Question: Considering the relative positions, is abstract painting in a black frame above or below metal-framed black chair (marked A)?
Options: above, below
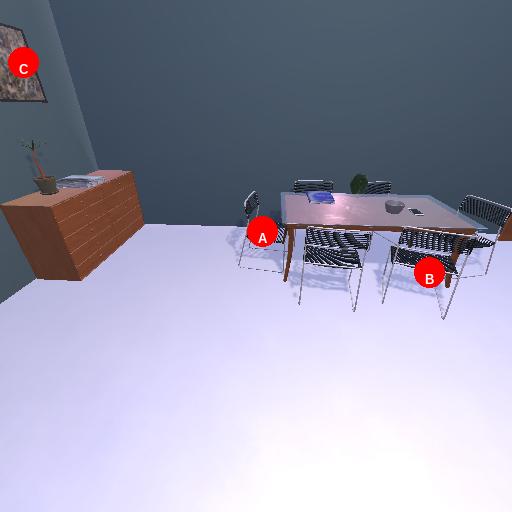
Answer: above